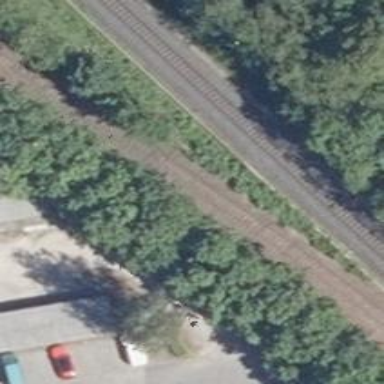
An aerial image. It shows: Railway yard used for servicing trains.